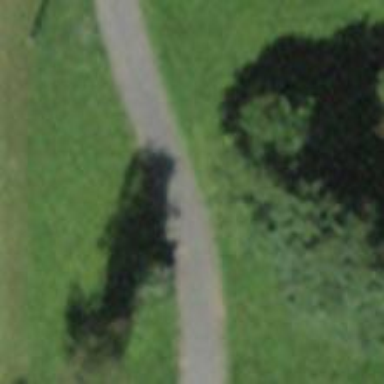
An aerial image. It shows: Bench.